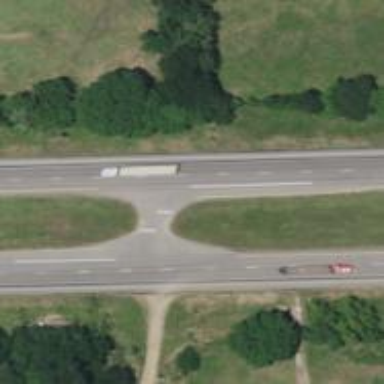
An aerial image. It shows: Trunk link highway with asphalt surface.